Here is the raw acceleration-versus-time signal recorded on a bearing housing. Classify the bearing condition as one of: normal, inner_race, outer_race, ball.
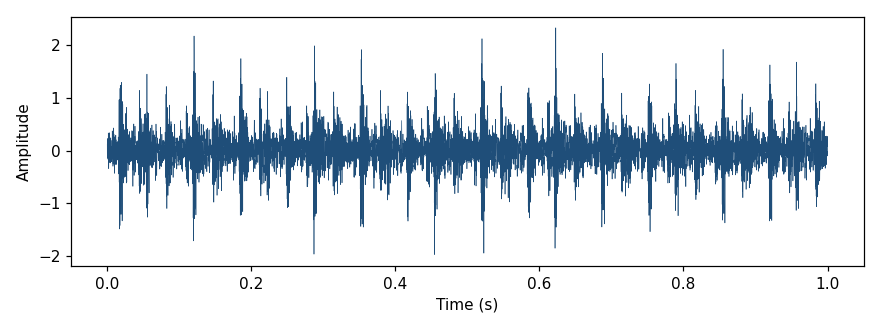
Answer: outer_race